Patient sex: M
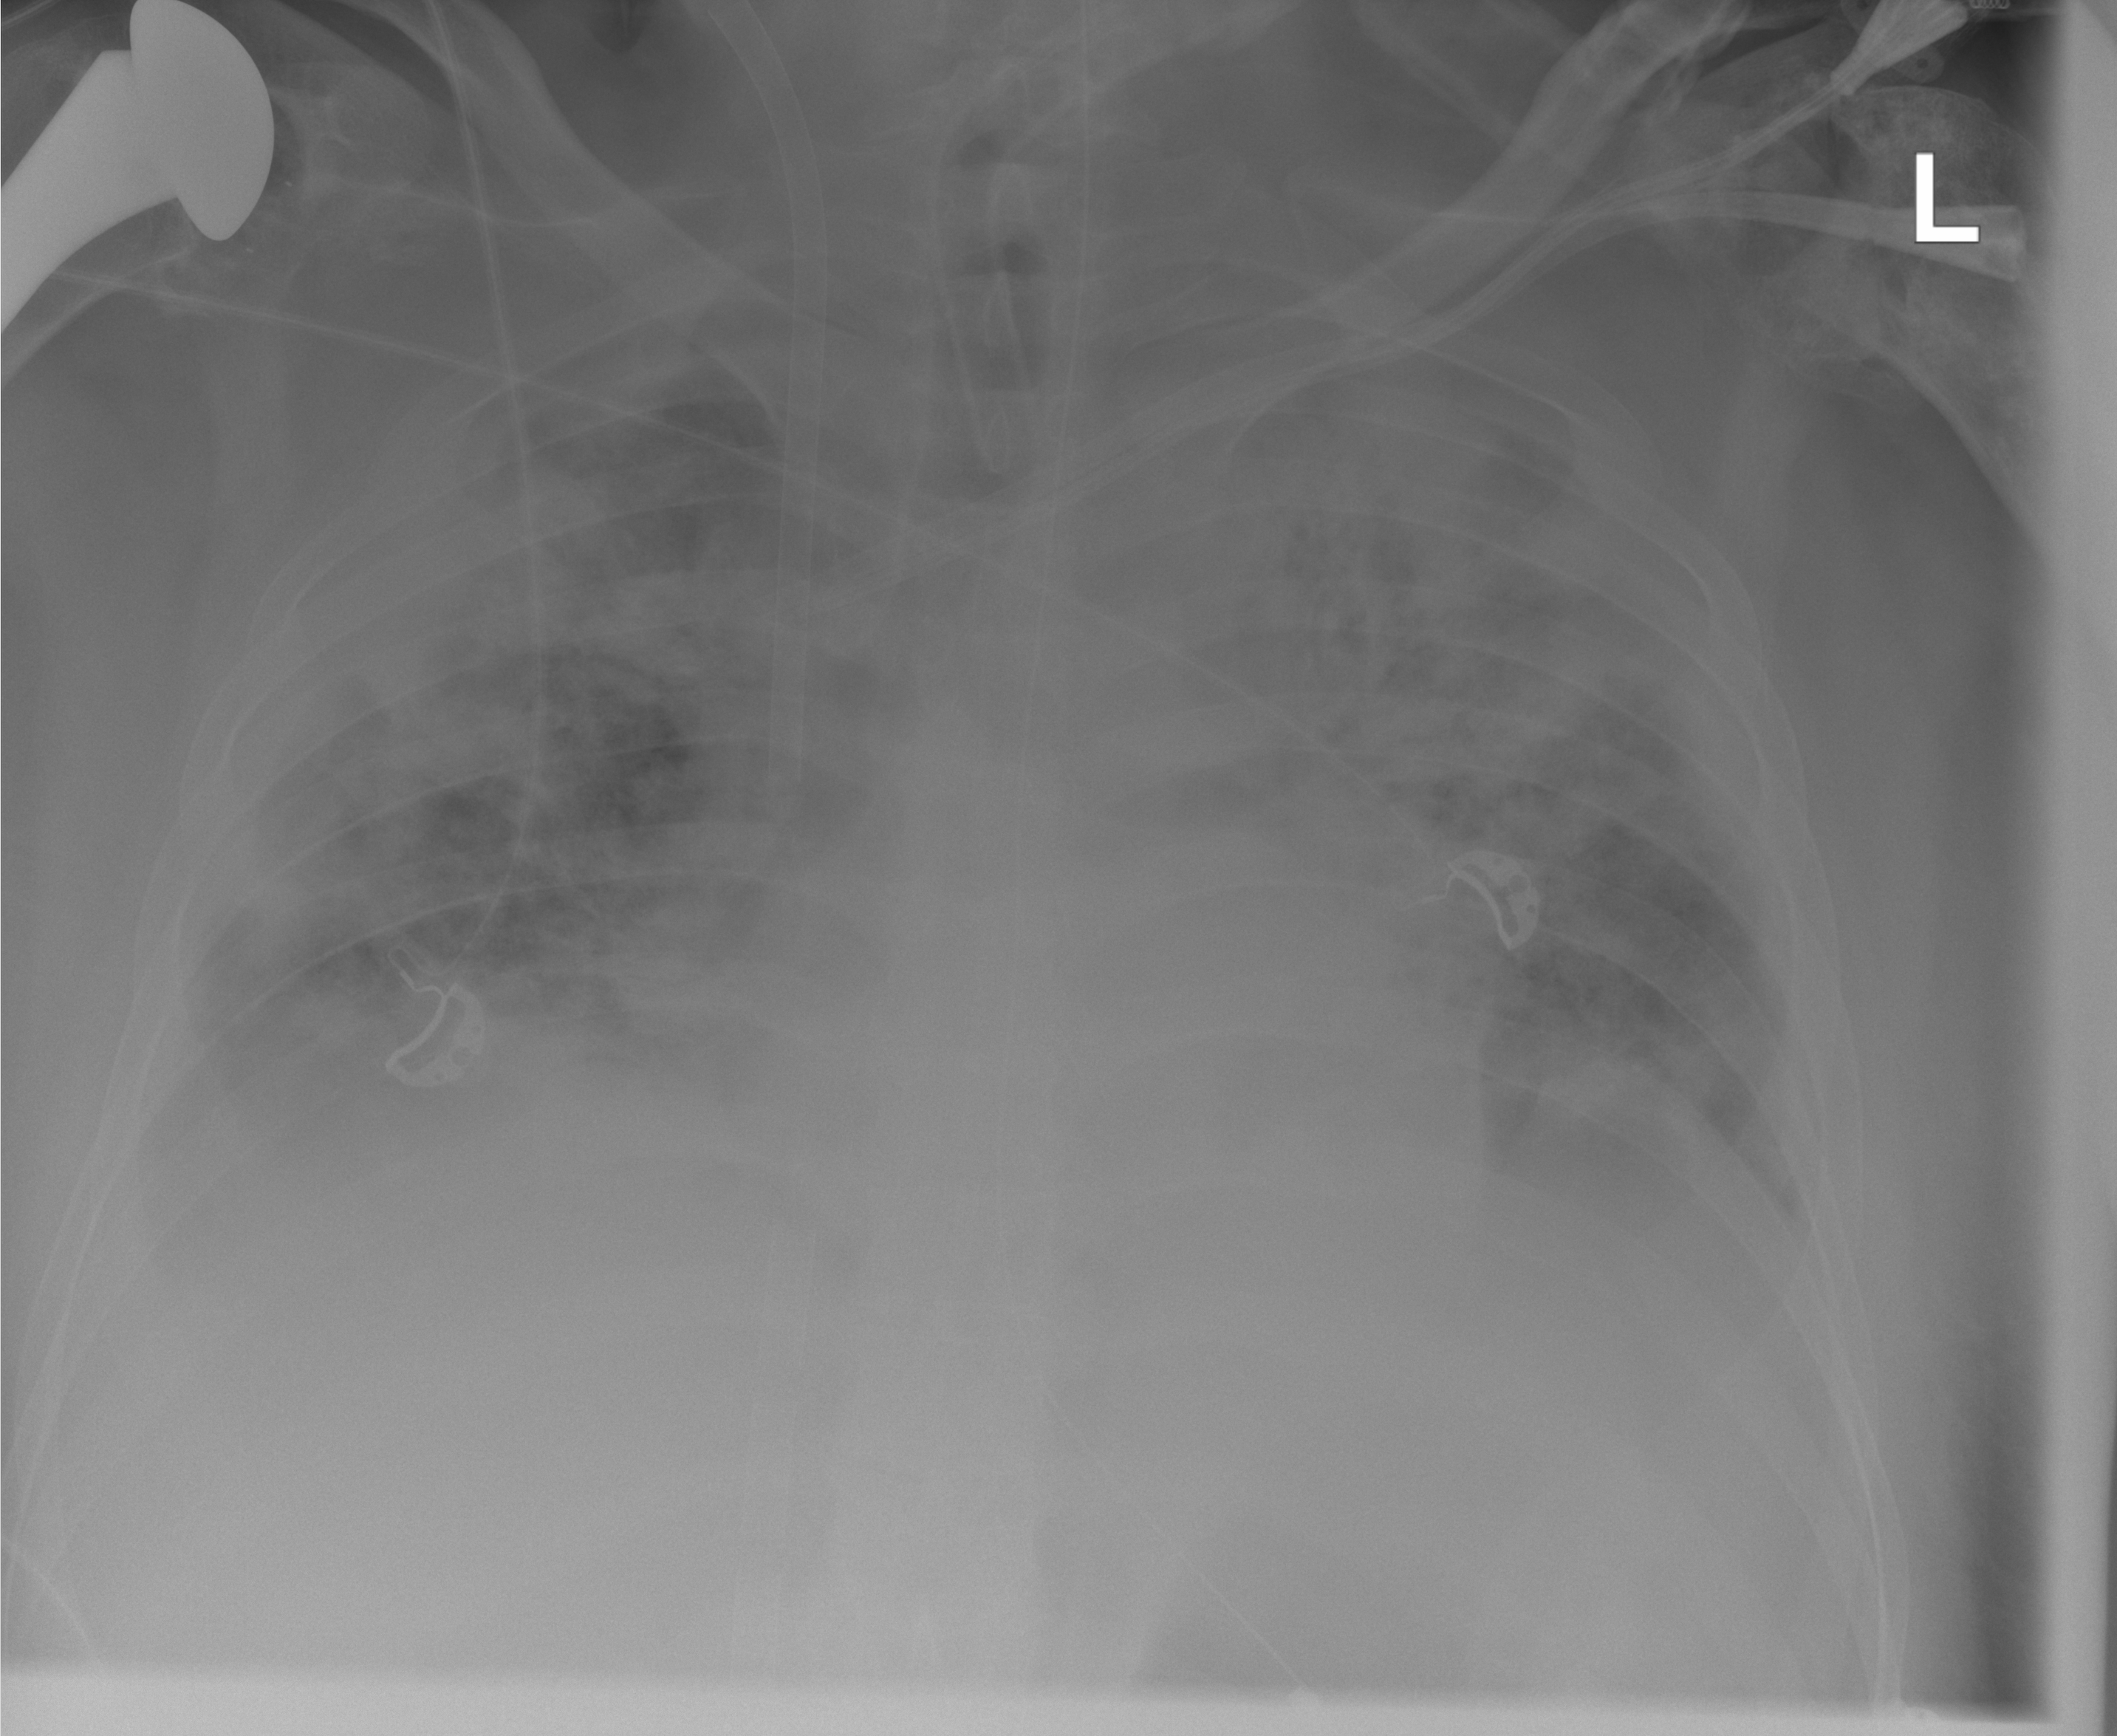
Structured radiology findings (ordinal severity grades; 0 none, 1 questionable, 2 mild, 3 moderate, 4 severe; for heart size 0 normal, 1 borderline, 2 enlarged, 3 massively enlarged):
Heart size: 2
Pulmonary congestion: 0
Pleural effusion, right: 2
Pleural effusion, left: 2
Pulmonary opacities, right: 4
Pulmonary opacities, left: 4
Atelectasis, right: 3
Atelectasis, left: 3